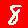
Digit: 8